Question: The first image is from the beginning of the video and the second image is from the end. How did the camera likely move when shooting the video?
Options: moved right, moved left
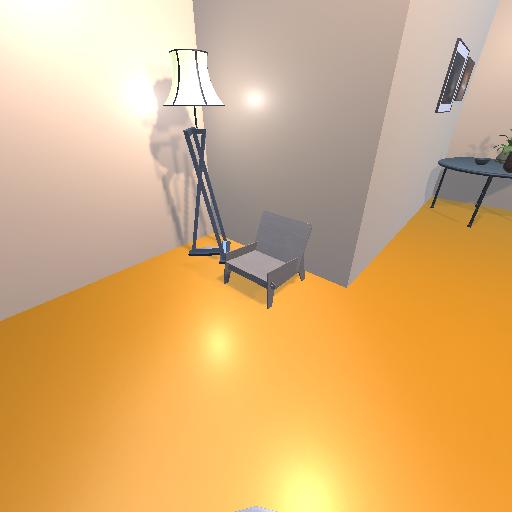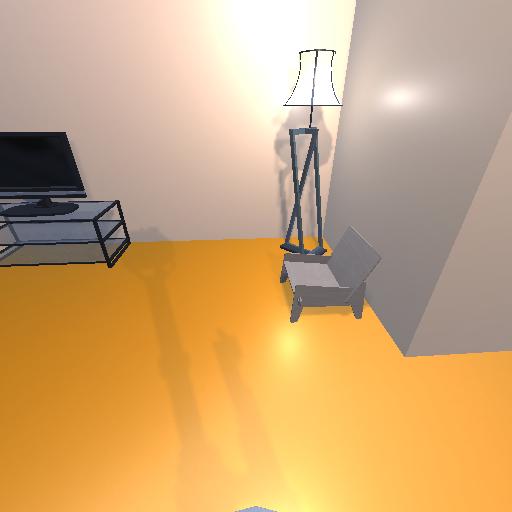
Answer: moved right